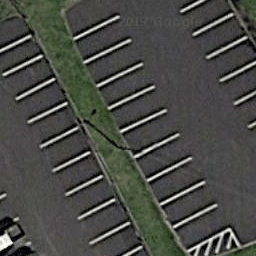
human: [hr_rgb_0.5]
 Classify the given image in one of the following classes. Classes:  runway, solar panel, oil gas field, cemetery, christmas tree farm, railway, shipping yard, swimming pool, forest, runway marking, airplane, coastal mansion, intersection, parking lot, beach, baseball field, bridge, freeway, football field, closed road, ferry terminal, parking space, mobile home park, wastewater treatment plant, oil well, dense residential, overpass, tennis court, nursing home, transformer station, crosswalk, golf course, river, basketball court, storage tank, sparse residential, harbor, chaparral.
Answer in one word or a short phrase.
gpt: parking space